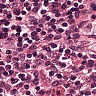
Metastatic tissue present: no